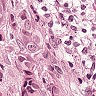
Metastatic tissue present: yes